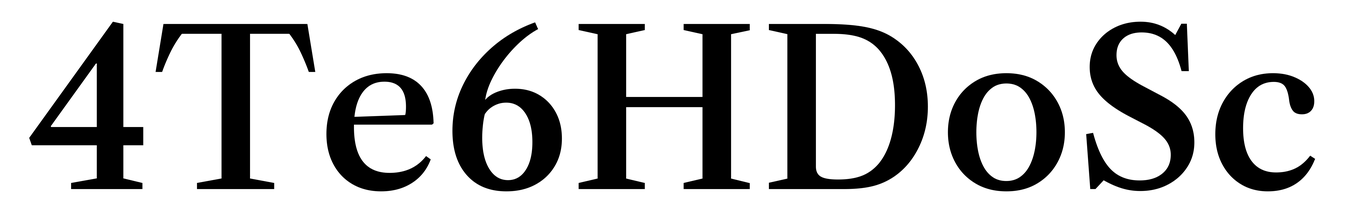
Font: LibreCaslonText_Medium